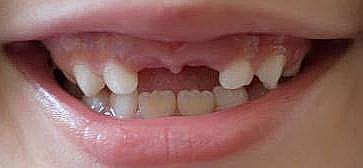
Condition: hypodontia